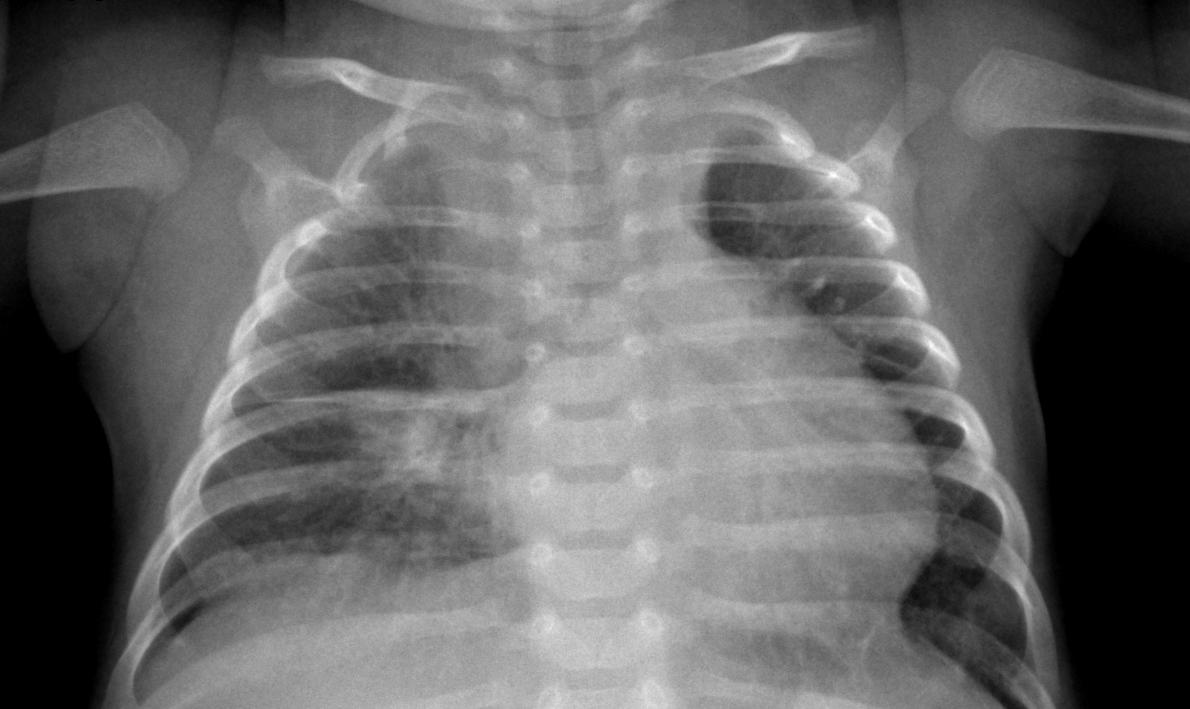
Diagnosis: PNEUMONIA